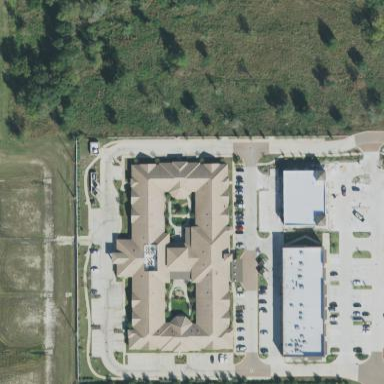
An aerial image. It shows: Nursing home building.